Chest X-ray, AP view. Patient: 65 years old, sex F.
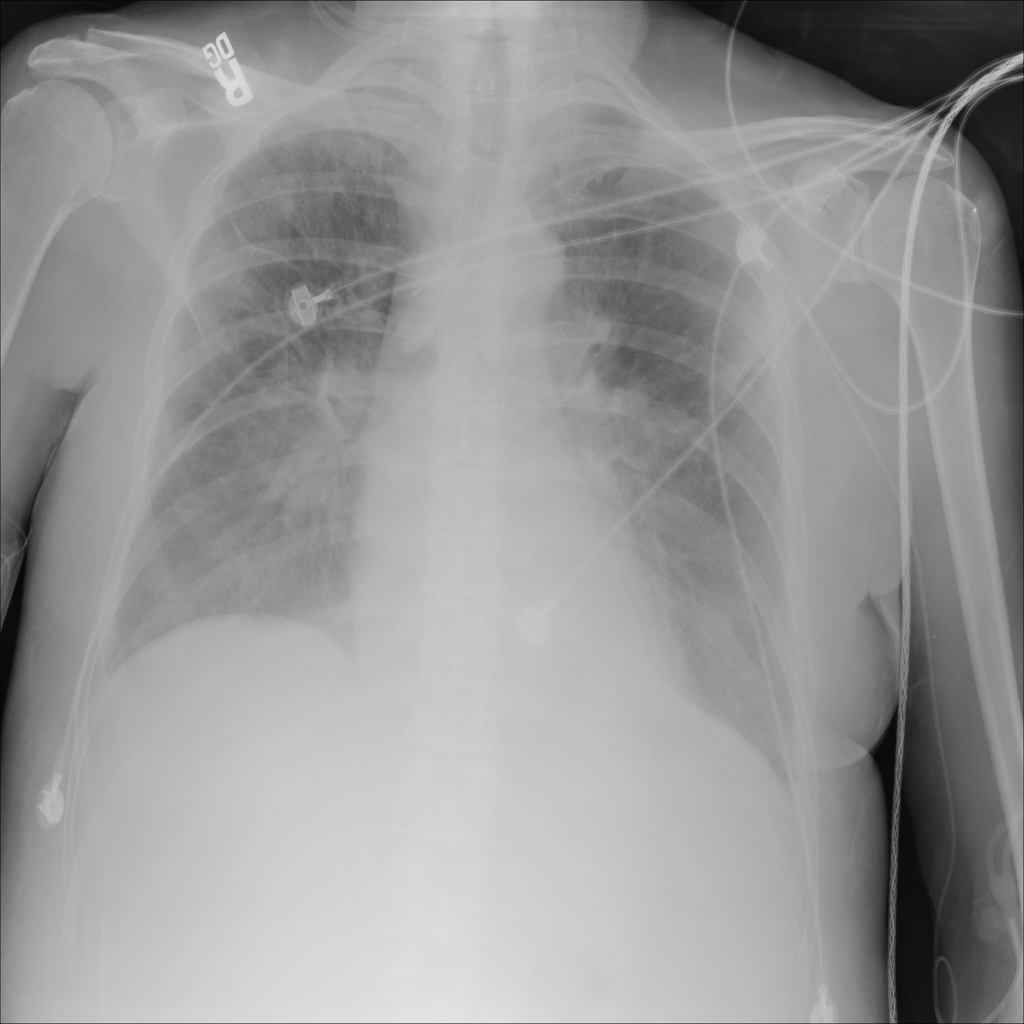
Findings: Infiltration